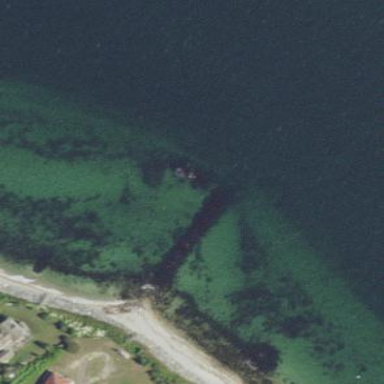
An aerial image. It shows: Groyne made of rock.